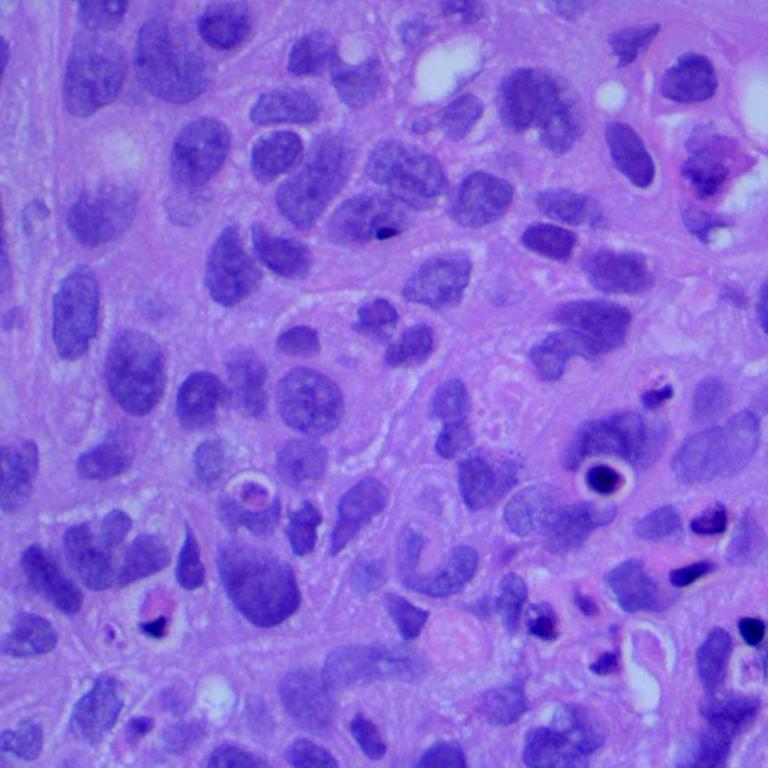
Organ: lung
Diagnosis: squamous carcinomas